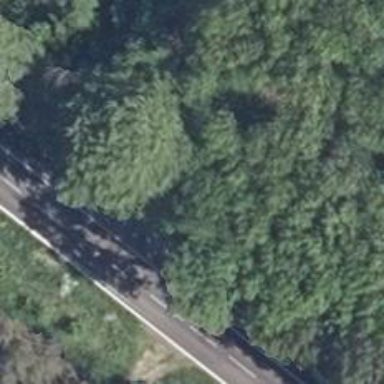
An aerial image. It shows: Emergency access point on the road.